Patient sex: F
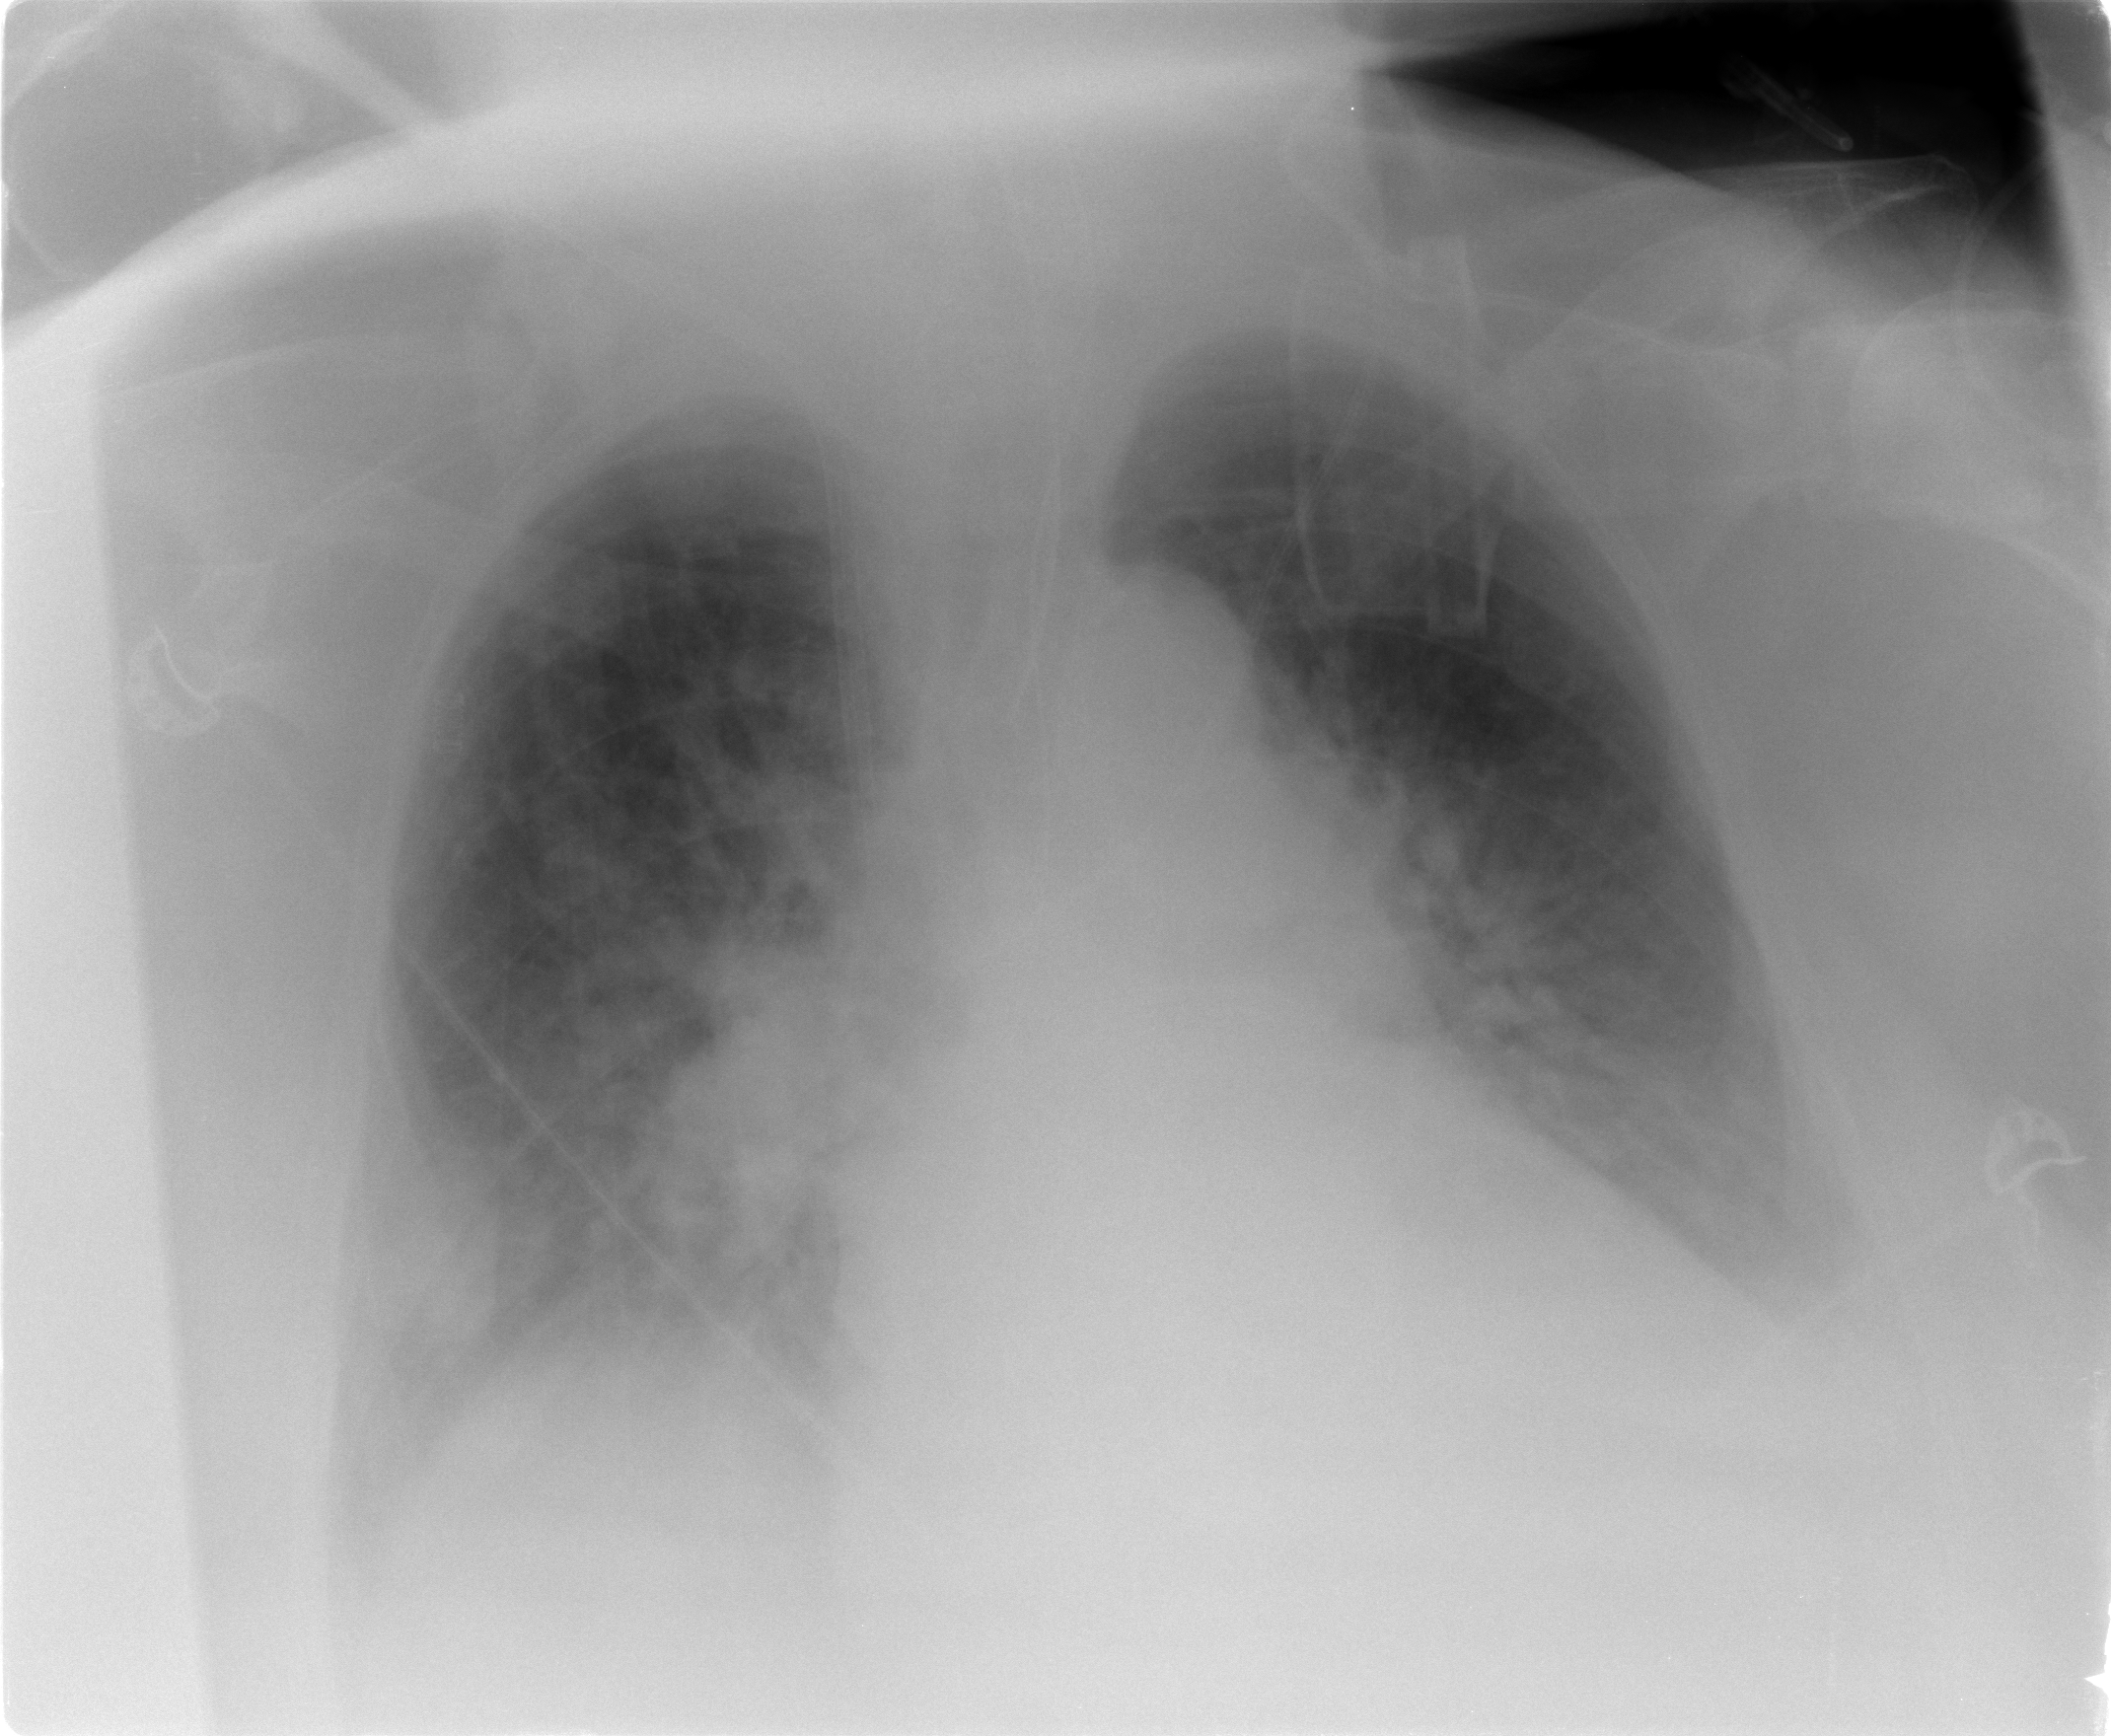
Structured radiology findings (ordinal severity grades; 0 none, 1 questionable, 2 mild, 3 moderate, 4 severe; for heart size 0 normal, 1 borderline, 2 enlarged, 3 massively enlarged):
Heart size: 2
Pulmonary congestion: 3
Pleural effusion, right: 0
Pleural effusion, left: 1
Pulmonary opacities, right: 2
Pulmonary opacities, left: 2
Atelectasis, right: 2
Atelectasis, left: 2